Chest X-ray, PA view. Patient: 46 years old, sex M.
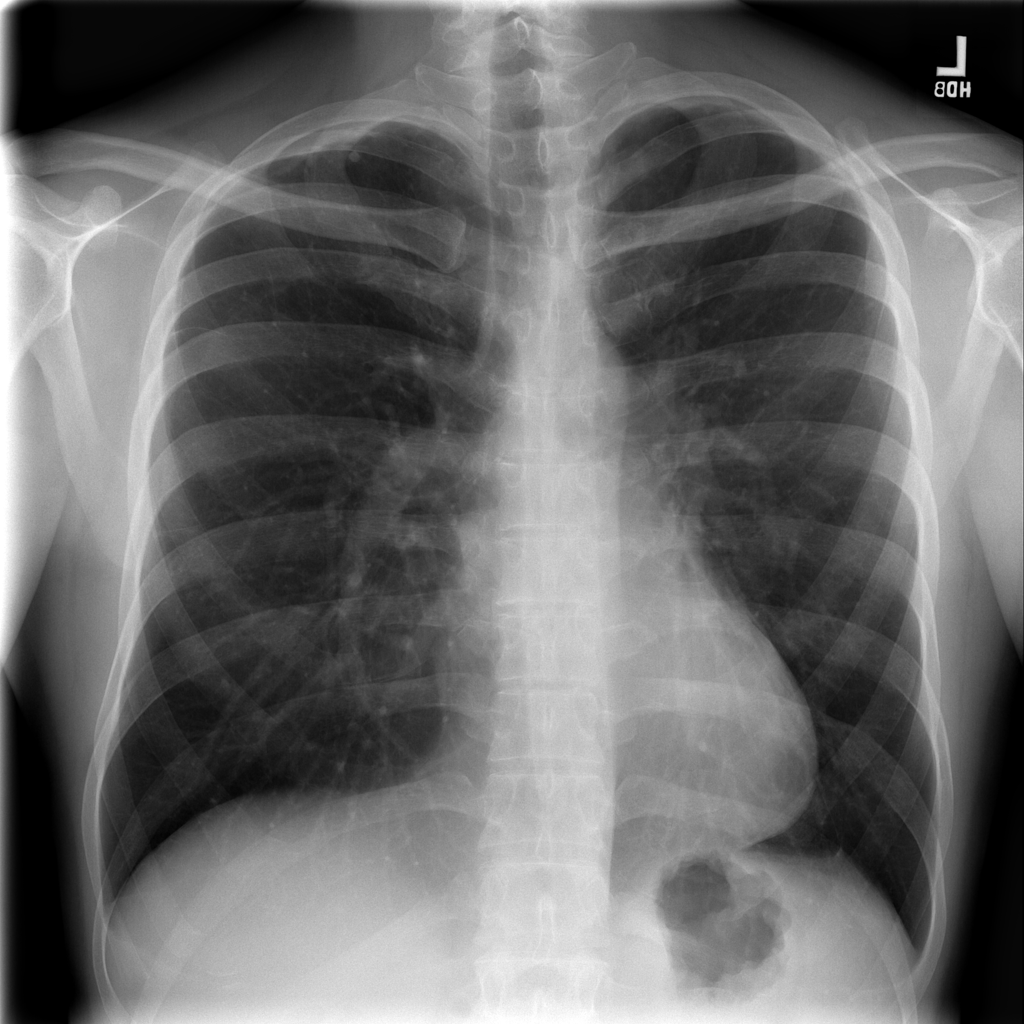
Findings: Pleural_Thickening